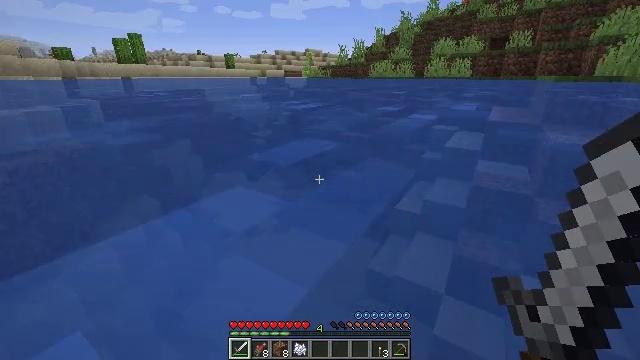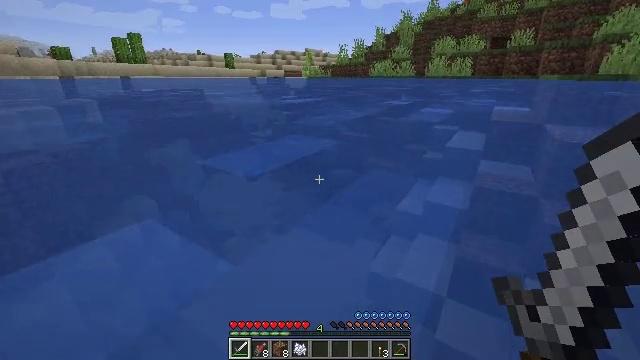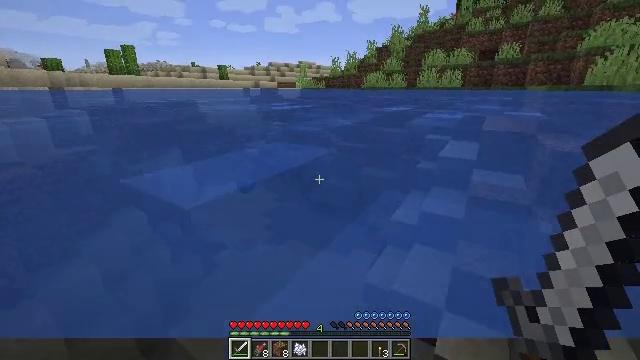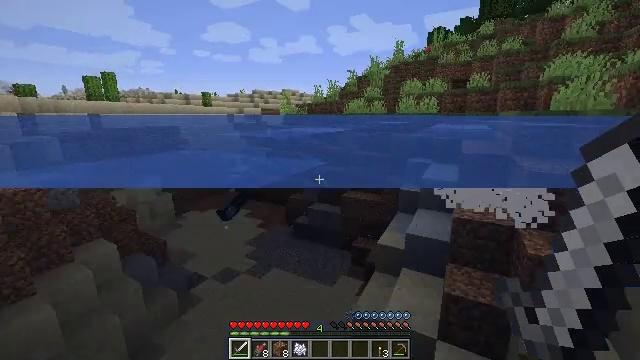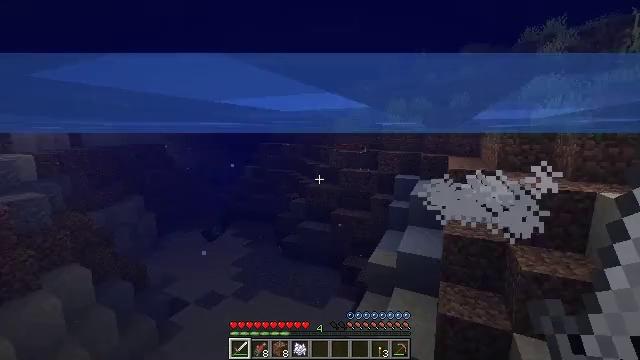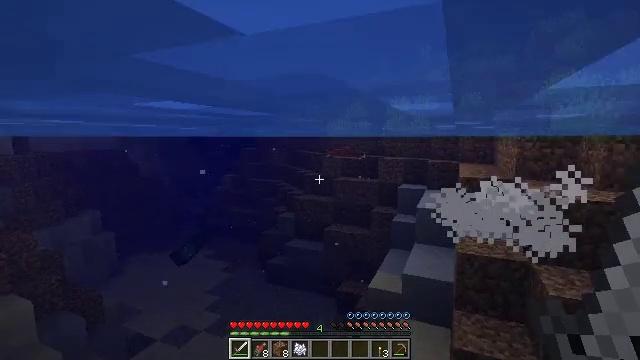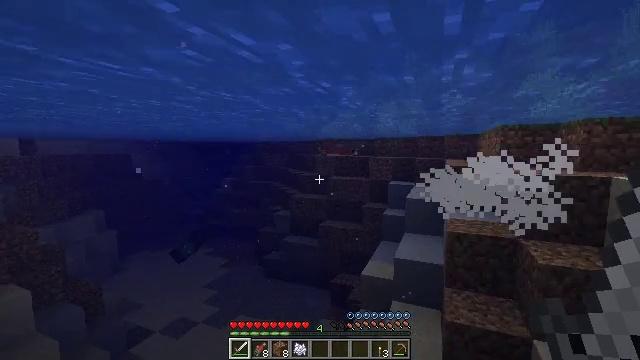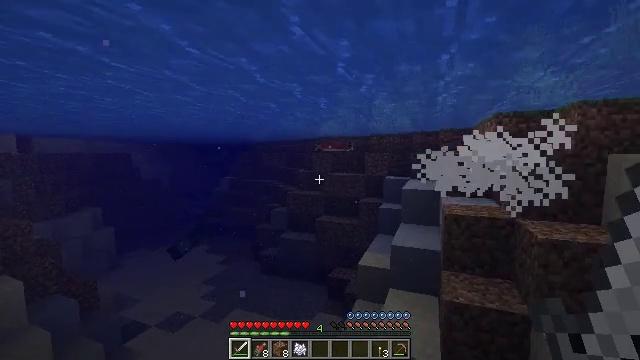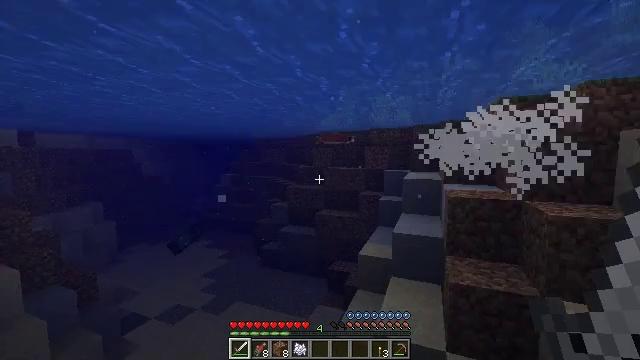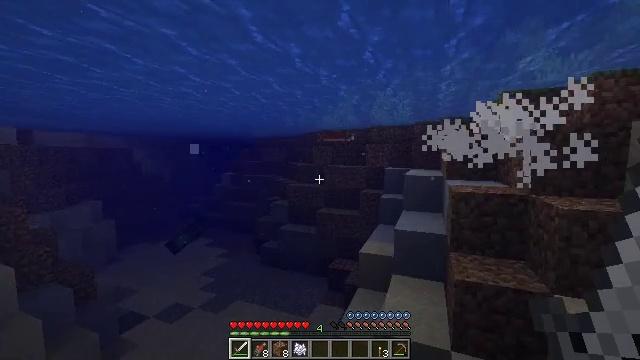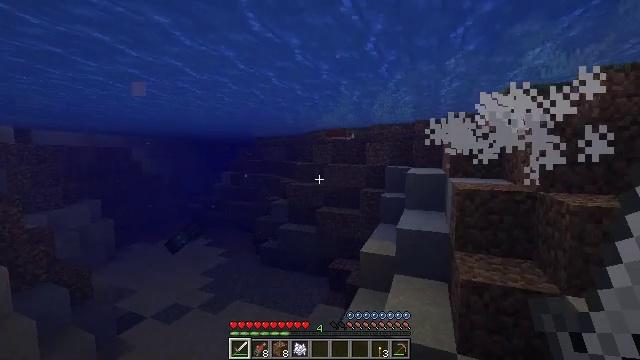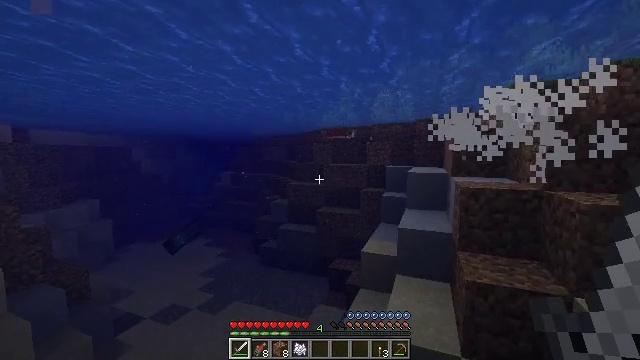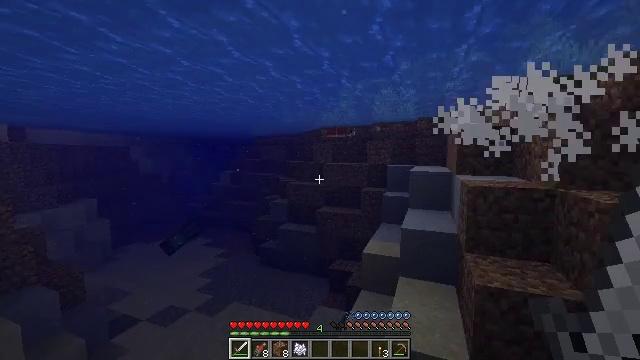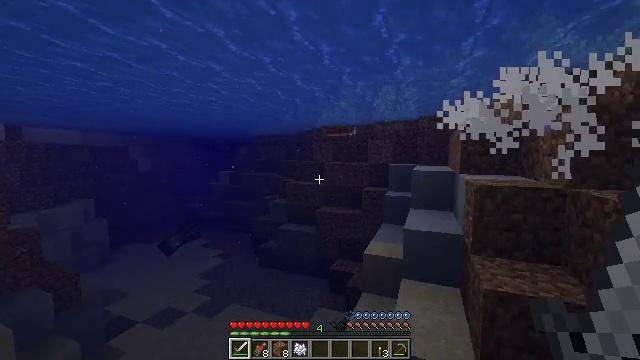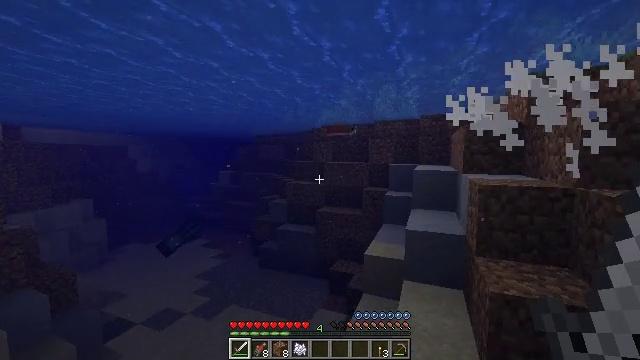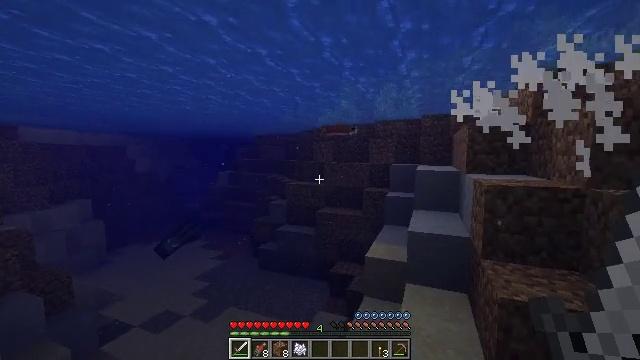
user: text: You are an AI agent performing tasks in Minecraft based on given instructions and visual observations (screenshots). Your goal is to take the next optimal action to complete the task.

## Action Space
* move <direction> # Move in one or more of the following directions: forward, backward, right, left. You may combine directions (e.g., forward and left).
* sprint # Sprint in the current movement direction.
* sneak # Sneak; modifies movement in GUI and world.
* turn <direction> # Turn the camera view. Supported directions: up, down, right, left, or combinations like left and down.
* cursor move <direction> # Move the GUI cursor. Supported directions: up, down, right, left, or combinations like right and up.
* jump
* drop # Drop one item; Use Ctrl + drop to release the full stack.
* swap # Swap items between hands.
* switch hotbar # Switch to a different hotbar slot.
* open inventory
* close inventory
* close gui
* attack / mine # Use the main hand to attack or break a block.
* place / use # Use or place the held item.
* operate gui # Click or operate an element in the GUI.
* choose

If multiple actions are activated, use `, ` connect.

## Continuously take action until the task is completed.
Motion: motion action
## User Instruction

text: Kill aquatic mobs.
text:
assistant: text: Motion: move forward
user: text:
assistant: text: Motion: move forward, turn right and up
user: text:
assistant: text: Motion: move forward, turn right and up
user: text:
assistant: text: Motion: move forward, sprint, turn right and up
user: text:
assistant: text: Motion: move forward, sprint, turn right and up
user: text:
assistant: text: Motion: move forward, sprint, turn right and up
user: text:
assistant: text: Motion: move forward, sprint
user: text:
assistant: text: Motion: move forward, sprint
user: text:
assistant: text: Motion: move forward
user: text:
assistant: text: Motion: move forward
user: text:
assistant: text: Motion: move forward
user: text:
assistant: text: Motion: move forward
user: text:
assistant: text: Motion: move forward
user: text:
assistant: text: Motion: move forward
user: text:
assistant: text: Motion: move forward
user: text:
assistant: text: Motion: move forward
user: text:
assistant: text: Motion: move forward, turn up
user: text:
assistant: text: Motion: move forward
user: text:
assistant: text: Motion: move forward
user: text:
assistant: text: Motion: move forward
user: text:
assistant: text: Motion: move forward
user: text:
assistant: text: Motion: move forward
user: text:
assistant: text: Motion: move forward
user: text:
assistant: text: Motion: move forward
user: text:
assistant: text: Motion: move forward
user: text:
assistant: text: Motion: move forward
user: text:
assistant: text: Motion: move forward
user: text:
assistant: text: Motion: move forward
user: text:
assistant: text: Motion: move forward
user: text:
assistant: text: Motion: move forward